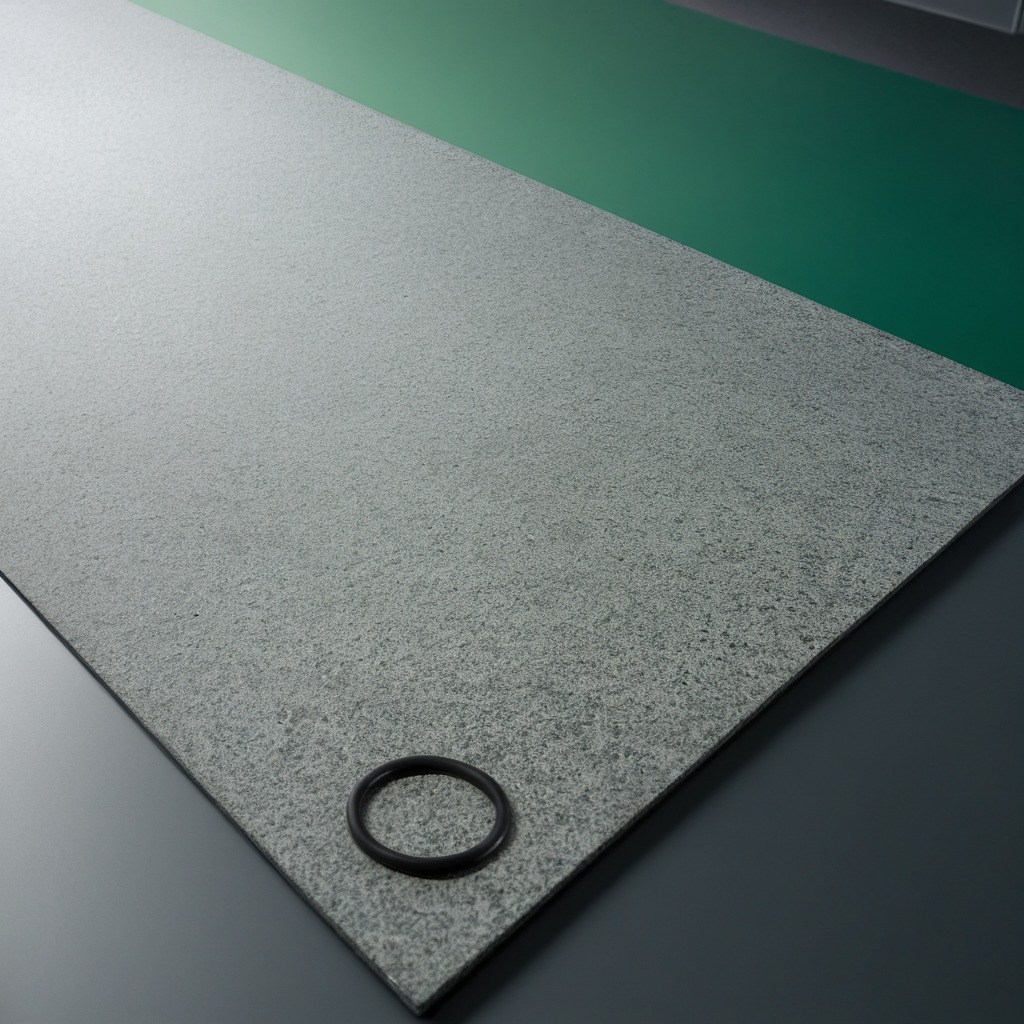
A rubber O-ring lies on a clean granite tabletop covered with a green rubber mat inside a workshop under bright overhead lighting crisp shadows high clarity worn but beneath the mat.